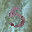
Label: 5